Question: In our environment, to ensure a disaster tolerance, we are going to deploy another server in a different city. As shown in the below diagram:
Node2 is the server we are going to deploy. The business requirement is that when payment is accepted, an email should be sent to the user and an invoice should be generated in the system. However, another node is deployed, the event will be received by all four subscribers, which means the user will receive two email and two invoice will be generated.
One solution is that in the subscribers we implement an idempontent algorithm to prevent the second email/invoice to be issued. There is performance penalty. I don't feel it quite right when in every normal case an event will be received by two Emain Notification subscribers. An ideal case would be that the event will be received only one of the two Email Notification subscribers and one of the two Invoice Generation subscribers.
I understand that we need the idempontent behaviour anyway even we do not have a replicated server. But that would be used only in rare cases when an event is received more than once.
Btw, we are using ActiveMQ.
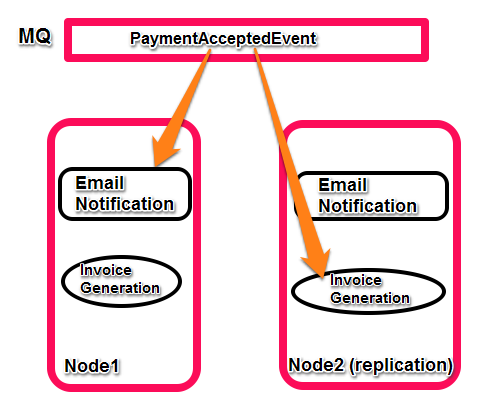
Answer: You should simply use a queue to publish your event to. Only one of the nodes will be able to grab a single event and process the email. I suspect you are publishing to a topic today, since you get a copy per subscriber.
This assumes you only produce one event per payment elsewhere.
Read this
<URL>
To split a message in two, there are many ways. One quick solution is to configure a <URL> in ActiveMQ.
# 1
A composite queue will copy a message into several places:
'''
<compositeQueue name="EVENT.PAY">
<forwardTo>
<queue physicalName="SEND.EMAIL" />
<queue physicalName="GENERATE.INVOICE" />
</forwardTo>
</compositeQueue>
'''
# 2
VirtualTopics would also solve your situation (same documentation linked to above).
You can have your events published to a (Virtual) , say 'VirtualTopic.Event.Pay'.
Then have your Email consumers read from 'Consumer.Email.VirtualTopic.Event.Pay' and invoice consumer read from 'Consumer.Invoice.VirtualTopic.Event.Pay'.
-
As found in the documentation, the default naming convention for Virtual topics can be reconfigured.